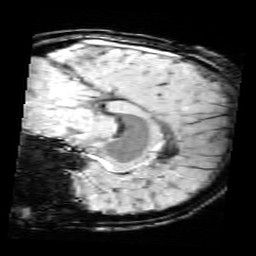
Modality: SWI
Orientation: sagittal
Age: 13
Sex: male
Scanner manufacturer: siemens
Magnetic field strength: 3 T
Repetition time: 0.027 s
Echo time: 0.02 s